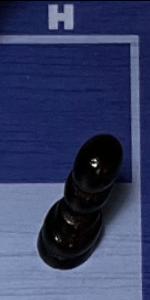
Label: Pawn_Black